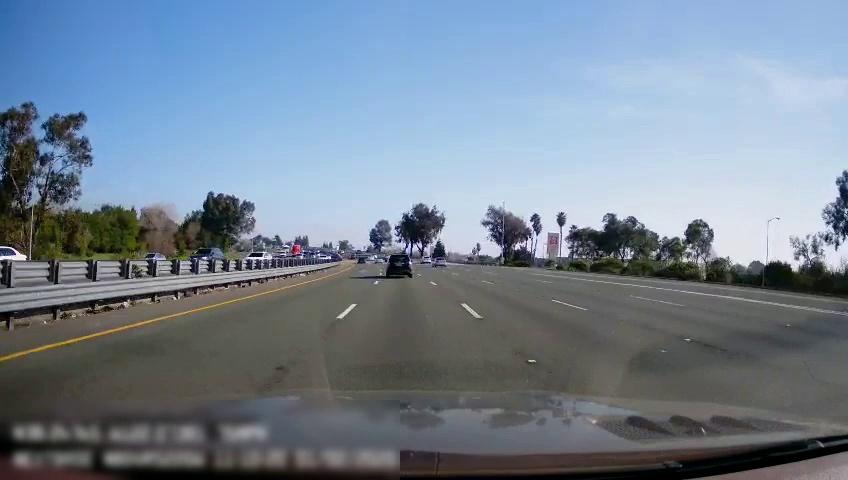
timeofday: Day
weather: Sunny
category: Drivable Space
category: Vehicles | SUV
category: Vehicles | Car
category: Vehicles | Car
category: Vehicles | Car
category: Vehicles | Car
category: Vehicles | SUV
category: Vehicles | Car
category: Vehicles | Car
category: Vehicles | Truck
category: Lanes | Alternate Lane
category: Lanes | Current Lane
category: Lanes | Current Lane
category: Lanes | Alternate Lane
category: Lanes | Alternate Lane
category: Lanes | Alternate Lane
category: Lanes | Alternate Lane